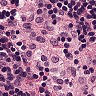
Metastatic tissue present: no